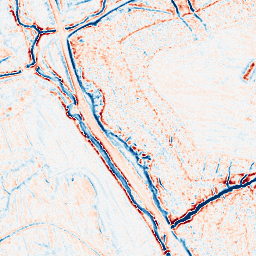
Category: edge_preserving
Decomposition family: bilateral
Decomposition parameters: d: 9
sigma_color: 25
sigma_space: 150
Upsampling method: quadratic
Upsampling parameters: scale: 4
Upsampling scale: 4